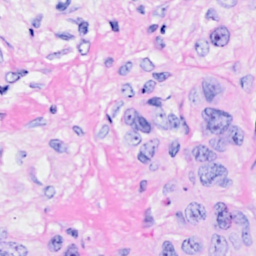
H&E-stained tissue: Breast